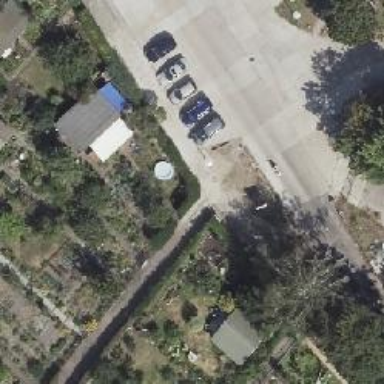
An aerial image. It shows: Footway along the road.